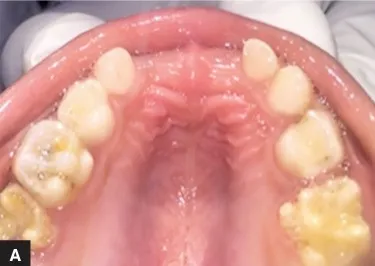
(A) Clinically missing 51, 52, 61, 65.
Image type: radiology (ct)